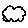
Label: cloud